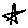
Label: star